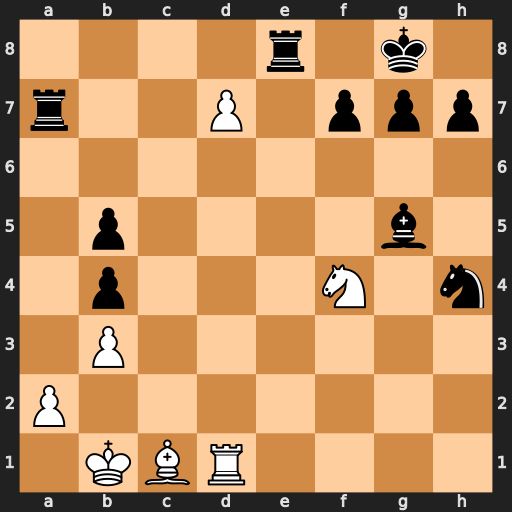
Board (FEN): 4r1k1/r2P1ppp/8/1p4b1/1p3N1n/1P6/P7/1KBR4
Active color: w
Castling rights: -
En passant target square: -
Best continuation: dxe8=Q#